Field crop: maize
Growth stage: 2
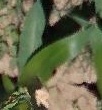
Species: maize